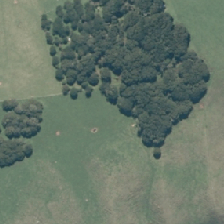
Land cover: indigenous_forest